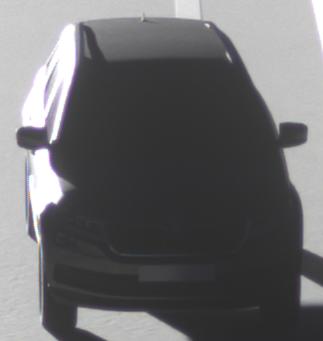
Make: Skoda
Model: Kodiaq 1.4 TSI
Detailed model: Kodiaq
Model produced from: 2017/03
Model produced until: 2018/05
Doors: 5
Color: gray
Road condition: dry road
Daytime: sunrise or sunset
Contrast: low contrast